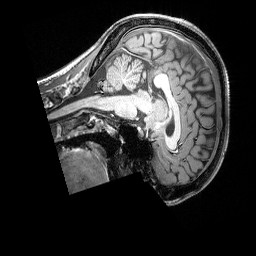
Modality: T1w
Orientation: sagittal
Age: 25
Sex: female
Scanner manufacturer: siemens
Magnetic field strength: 3 T
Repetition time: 2.3 s
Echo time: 0.00324 s